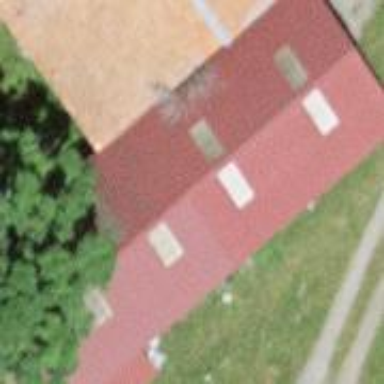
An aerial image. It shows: Farm auxiliary building.